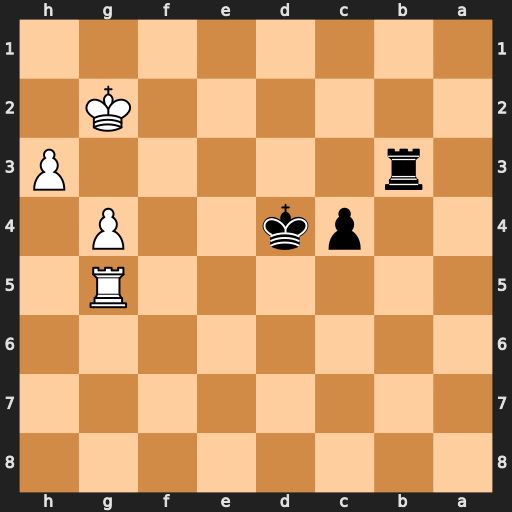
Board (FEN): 8/8/8/6R1/2pk2P1/1r5P/6K1/8
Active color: b
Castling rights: -
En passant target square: -
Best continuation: c3 Rg7 c2